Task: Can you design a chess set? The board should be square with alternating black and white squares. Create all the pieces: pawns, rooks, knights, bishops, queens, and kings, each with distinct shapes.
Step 3892:
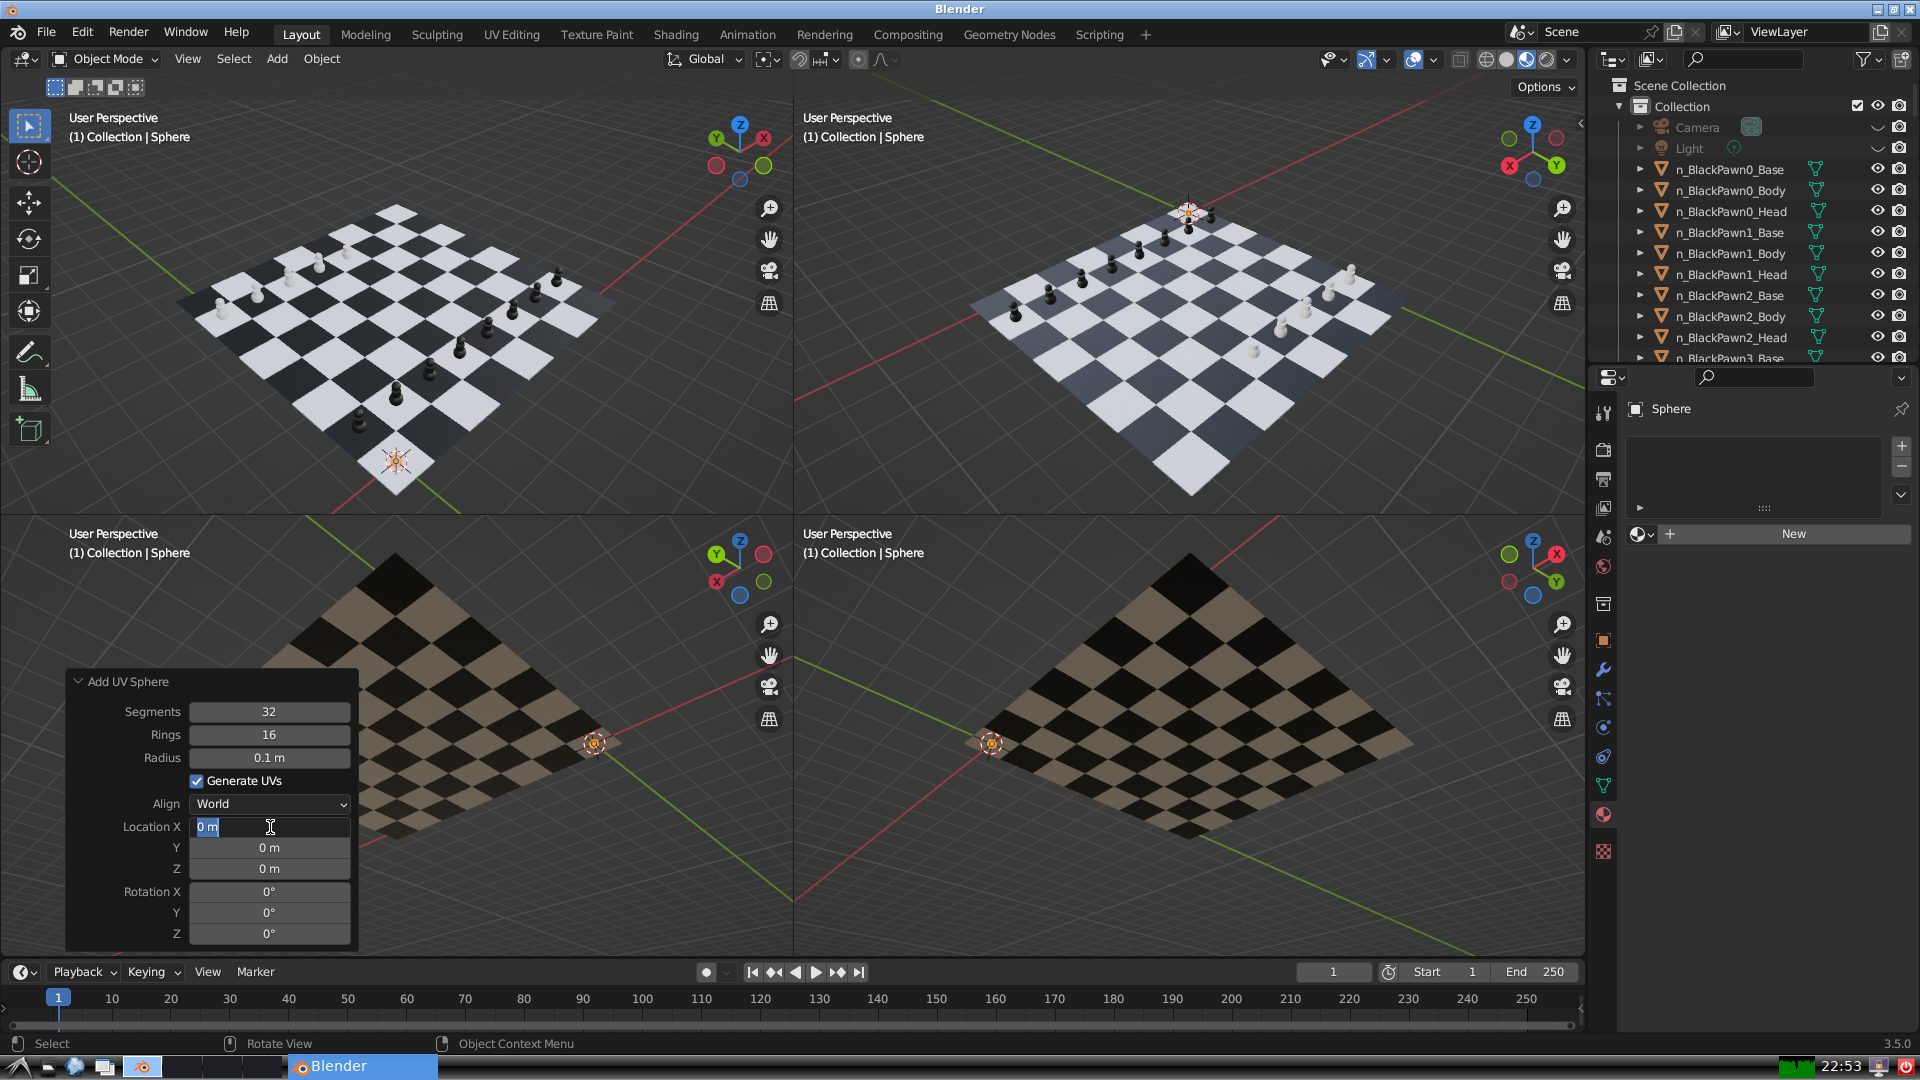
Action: input_text: 4.0